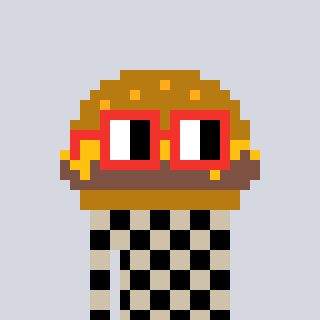
a pixel art character with square red glasses, a burger-shaped head and a bege-colored body on a cool background